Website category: auto
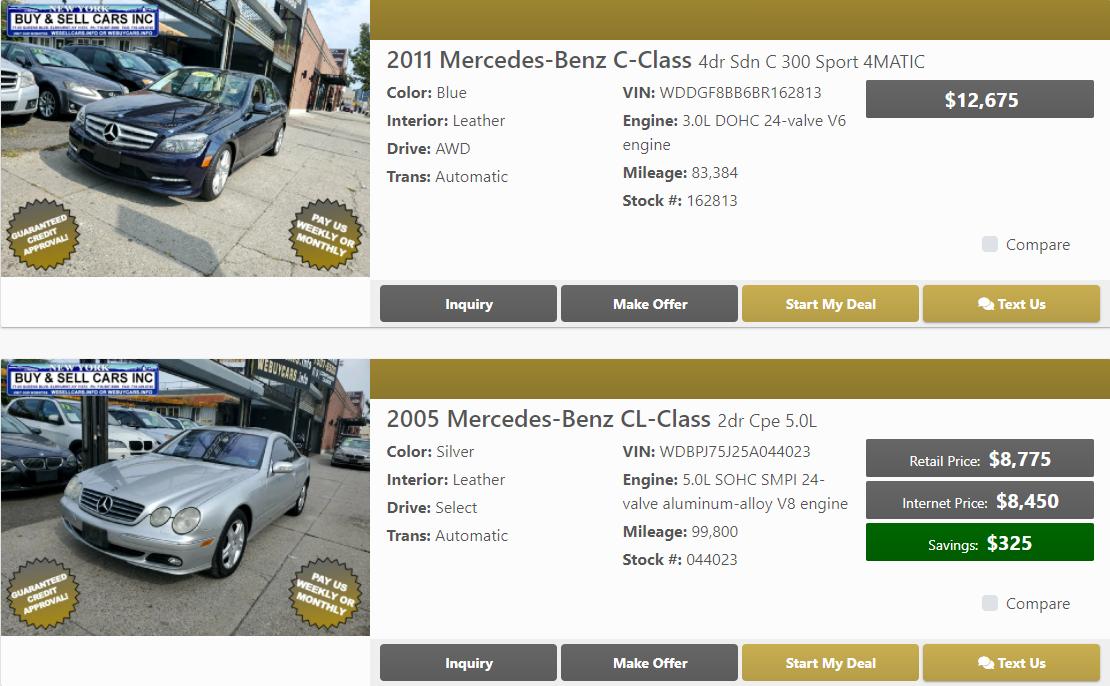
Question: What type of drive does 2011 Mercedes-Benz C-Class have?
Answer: AWD

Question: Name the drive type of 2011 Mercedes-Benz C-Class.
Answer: AWD

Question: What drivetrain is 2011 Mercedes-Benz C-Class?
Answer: AWD

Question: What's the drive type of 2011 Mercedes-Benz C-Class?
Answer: AWD

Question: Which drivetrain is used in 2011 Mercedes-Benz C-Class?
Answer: AWD

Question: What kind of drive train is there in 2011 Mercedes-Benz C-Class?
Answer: AWD

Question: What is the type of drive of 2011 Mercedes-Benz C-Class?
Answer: AWD

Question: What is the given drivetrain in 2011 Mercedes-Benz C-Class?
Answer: AWD

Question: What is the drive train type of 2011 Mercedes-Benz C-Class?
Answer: AWD

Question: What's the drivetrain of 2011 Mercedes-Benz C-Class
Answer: AWD

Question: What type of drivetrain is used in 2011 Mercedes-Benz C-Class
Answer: AWD

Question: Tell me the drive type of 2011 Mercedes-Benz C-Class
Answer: AWD

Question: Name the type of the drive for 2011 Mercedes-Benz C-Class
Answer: AWD

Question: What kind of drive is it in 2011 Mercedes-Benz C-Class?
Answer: AWD

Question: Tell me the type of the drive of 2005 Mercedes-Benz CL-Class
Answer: Select

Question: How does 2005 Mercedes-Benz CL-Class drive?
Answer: Select

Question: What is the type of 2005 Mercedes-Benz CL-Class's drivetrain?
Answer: Select

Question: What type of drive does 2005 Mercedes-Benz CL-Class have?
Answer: Select

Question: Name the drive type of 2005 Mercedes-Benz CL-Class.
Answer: Select

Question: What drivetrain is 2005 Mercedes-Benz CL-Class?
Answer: Select

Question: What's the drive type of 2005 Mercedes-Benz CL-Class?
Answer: Select

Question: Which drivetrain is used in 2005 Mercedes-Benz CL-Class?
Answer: Select

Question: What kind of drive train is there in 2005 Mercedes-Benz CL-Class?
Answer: Select

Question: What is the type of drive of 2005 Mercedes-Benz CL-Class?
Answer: Select

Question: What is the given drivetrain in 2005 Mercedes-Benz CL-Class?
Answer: Select

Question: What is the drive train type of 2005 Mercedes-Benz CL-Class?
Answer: Select

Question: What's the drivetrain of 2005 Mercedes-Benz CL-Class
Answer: Select

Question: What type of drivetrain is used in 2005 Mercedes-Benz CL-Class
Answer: Select

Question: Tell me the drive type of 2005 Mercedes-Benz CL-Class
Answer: Select

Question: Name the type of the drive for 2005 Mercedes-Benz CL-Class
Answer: Select

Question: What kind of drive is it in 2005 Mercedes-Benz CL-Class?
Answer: Select

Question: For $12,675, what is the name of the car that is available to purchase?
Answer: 2011 Mercedes-Benz C-Class

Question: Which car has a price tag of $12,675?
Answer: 2011 Mercedes-Benz C-Class

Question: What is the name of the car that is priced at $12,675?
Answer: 2011 Mercedes-Benz C-Class

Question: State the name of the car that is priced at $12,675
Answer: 2011 Mercedes-Benz C-Class

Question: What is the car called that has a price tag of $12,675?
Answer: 2011 Mercedes-Benz C-Class

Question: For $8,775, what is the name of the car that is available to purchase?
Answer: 2005 Mercedes-Benz CL-Class

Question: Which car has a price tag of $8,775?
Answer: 2005 Mercedes-Benz CL-Class

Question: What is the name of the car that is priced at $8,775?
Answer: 2005 Mercedes-Benz CL-Class

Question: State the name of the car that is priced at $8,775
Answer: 2005 Mercedes-Benz CL-Class

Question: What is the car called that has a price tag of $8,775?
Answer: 2005 Mercedes-Benz CL-Class

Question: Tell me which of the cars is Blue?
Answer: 2011 Mercedes-Benz C-Class

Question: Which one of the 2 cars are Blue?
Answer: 2011 Mercedes-Benz C-Class

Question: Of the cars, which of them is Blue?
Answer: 2011 Mercedes-Benz C-Class

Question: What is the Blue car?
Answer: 2011 Mercedes-Benz C-Class

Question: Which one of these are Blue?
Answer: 2011 Mercedes-Benz C-Class

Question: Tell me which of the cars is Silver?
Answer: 2005 Mercedes-Benz CL-Class

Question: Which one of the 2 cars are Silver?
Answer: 2005 Mercedes-Benz CL-Class

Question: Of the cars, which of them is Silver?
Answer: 2005 Mercedes-Benz CL-Class

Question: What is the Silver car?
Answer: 2005 Mercedes-Benz CL-Class

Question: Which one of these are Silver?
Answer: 2005 Mercedes-Benz CL-Class

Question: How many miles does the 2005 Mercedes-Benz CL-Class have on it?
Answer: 99,800

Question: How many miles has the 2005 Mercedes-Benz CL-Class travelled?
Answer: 99,800

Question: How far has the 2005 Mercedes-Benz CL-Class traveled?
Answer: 99,800

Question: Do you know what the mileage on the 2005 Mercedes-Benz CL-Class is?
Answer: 99,800

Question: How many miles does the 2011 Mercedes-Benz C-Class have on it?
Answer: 83,384

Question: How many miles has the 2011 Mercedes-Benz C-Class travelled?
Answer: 83,384

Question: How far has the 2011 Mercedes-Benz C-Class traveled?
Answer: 83,384

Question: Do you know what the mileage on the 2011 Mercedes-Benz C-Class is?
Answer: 83,384